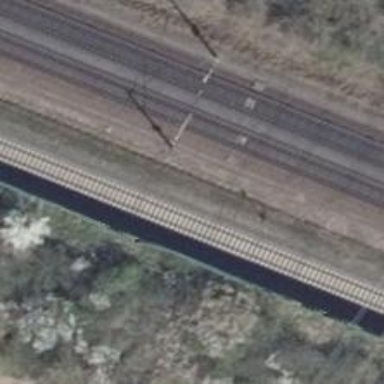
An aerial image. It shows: Railway milestone.